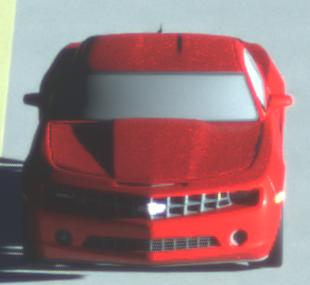
Make: Chevrolet
Model: Camaro Cabriolet 6.2 V8
Detailed model: Camaro (V) Coupé
Model produced from: 2011/09
Model produced until: 2014/02
Doors: 2
Color: red
Road condition: wet road
Daytime: sunrise or sunset
Contrast: high contrast